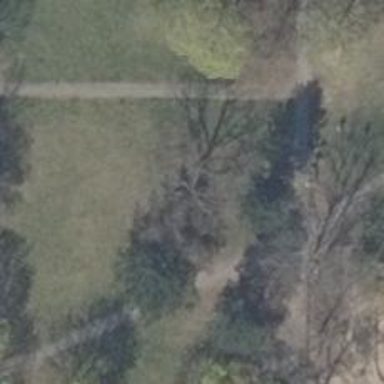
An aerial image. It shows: Deciduous broadleaved tree in park.